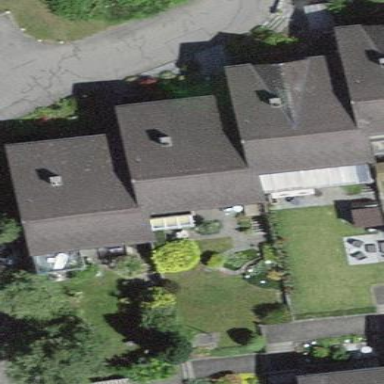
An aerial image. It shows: Terrace building.